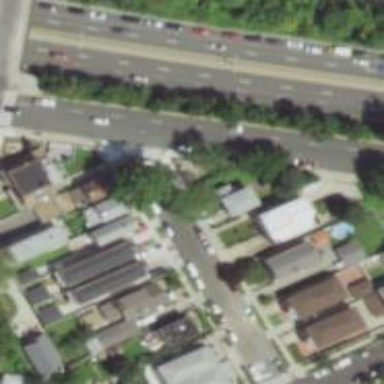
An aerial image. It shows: Footway.